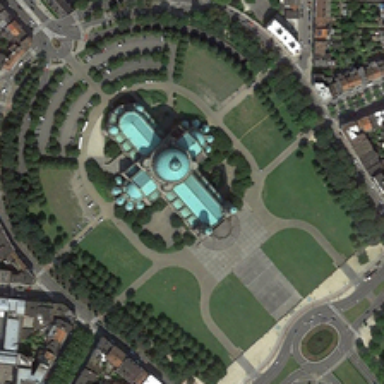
Many buildings and green trees are around a church with a square in front of it .